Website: bh-photo
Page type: customer-info-address
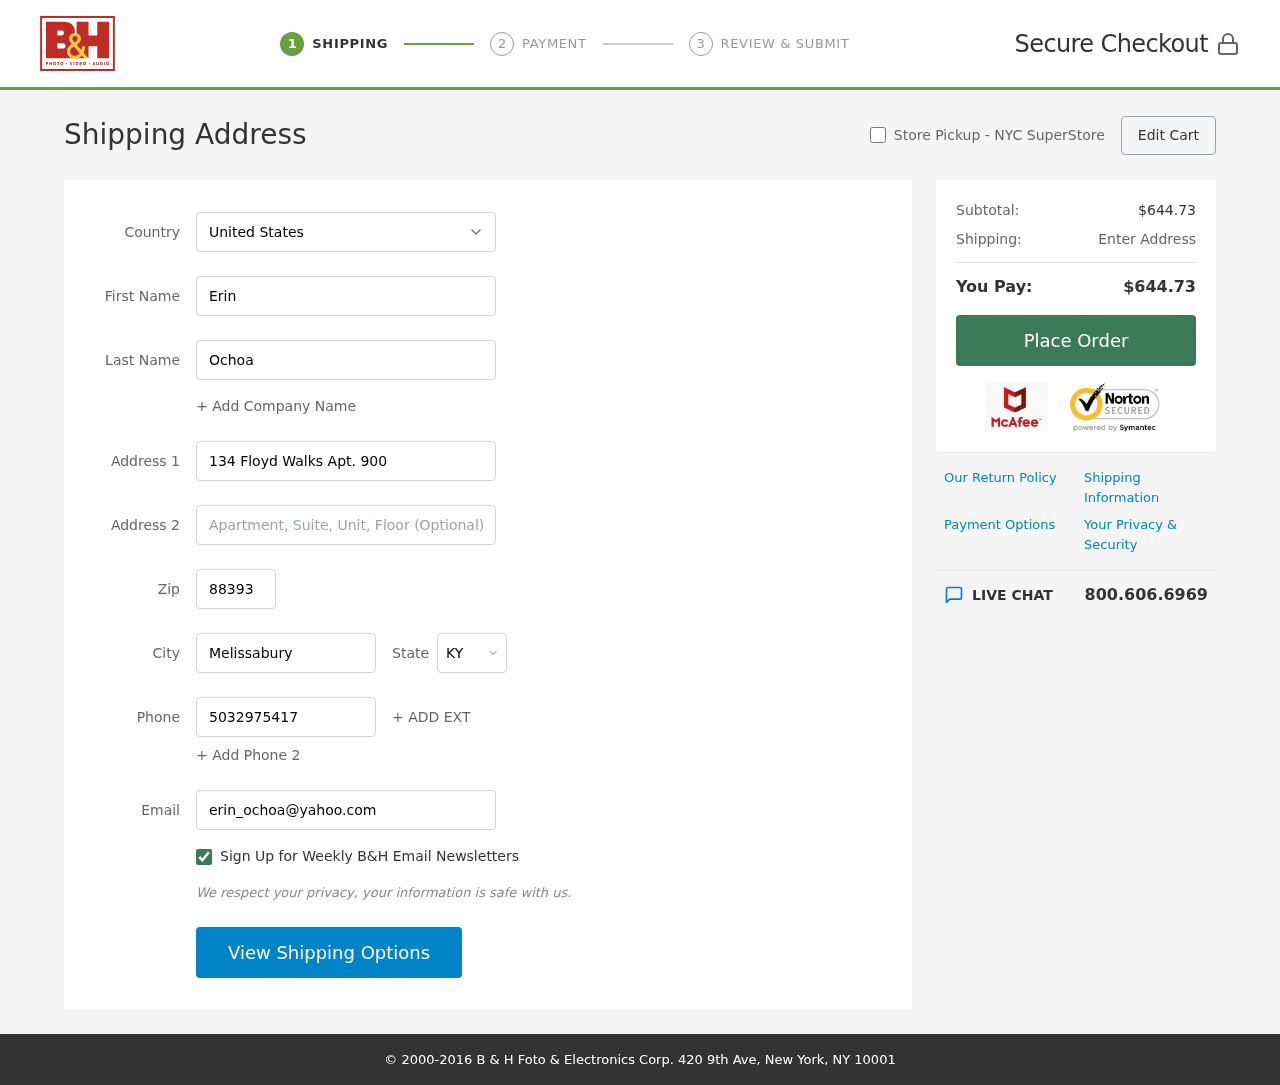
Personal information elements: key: PII_CITY
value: Melissabury
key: PII_COUNTRY
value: United States
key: PII_EMAIL
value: erin_ochoa@yahoo.com
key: PII_FIRSTNAME
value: Erin
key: PII_LASTNAME
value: Ochoa
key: PII_PHONE
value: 5032975417
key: PII_POSTCODE
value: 88393
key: PII_STATE_ABBR
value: KY
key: PII_STREET
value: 134 Floyd Walks Apt. 900
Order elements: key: ORDER_SUBTOTAL
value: $644.73
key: ORDER_TOTAL
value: $644.73